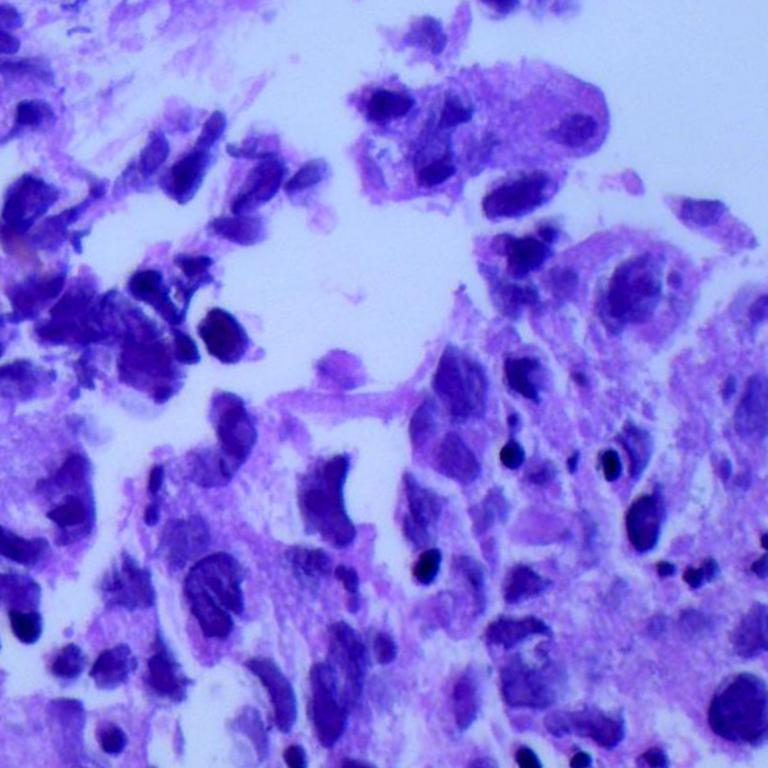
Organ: lung
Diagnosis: adenocarcinomas